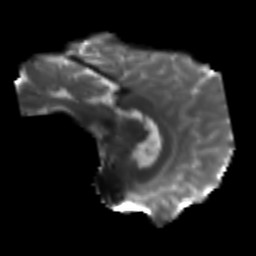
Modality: T2w
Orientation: sagittal
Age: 28
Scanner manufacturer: siemens
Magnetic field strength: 3 T
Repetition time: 4.52 s
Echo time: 0.084 s